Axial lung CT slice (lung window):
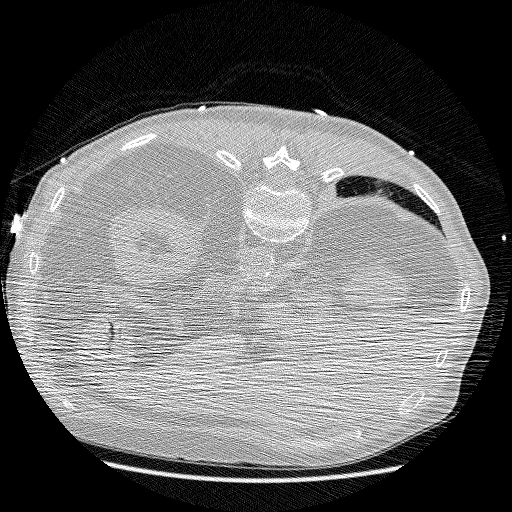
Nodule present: no